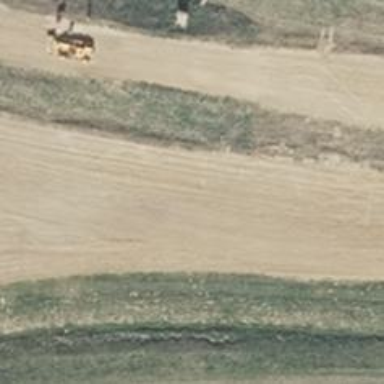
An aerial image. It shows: Motor raceway with ground surface.